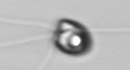
Label: flagellate_morphotype1